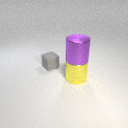
small gray rubber cube behind large yellow metal cylinder